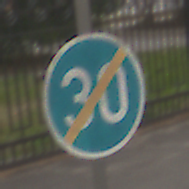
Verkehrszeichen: EndeMindestgeschwindigkeit
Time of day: MorningAfternoon
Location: Outdoor (Urban)
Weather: Overcast
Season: NotSpecified
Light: Natural